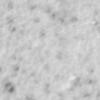
Label: no_change